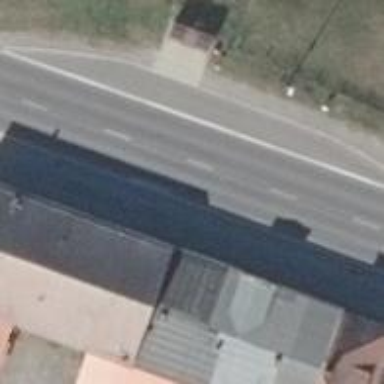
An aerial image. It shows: Pub.